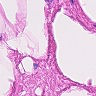
Metastatic tissue present: no